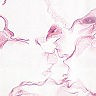
Metastatic tissue present: no